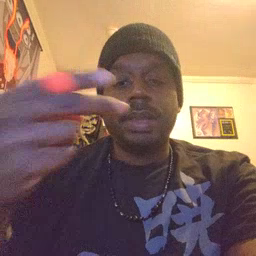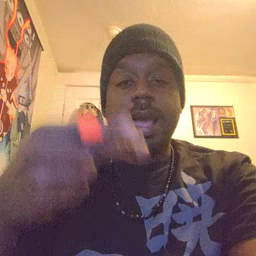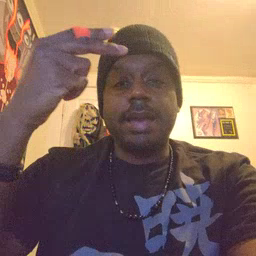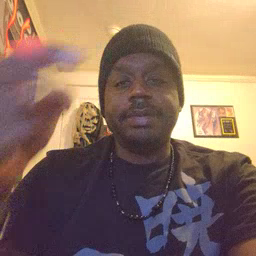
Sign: high